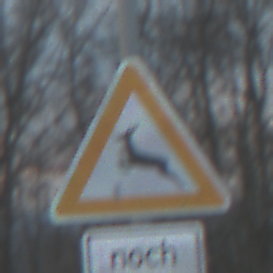
Verkehrszeichen: WildwechselRechts
Zusatzzeichen unten: LaengeEinerStrecke3
Umgebung: Outdoor, RoadRail
Tageszeit: SunriseSunset
Wetter: PartlyCloudy
Licht: Natural
Jahreszeit: NotSpecified
Kontrast: LowContrast